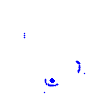
Particle: pion